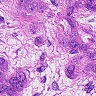
Metastatic tissue present: yes